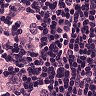
Metastatic tissue present: yes